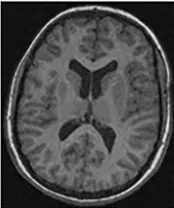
Normal findings of brain/spinal MRI. MRI brain scan T1.
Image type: radiology (mri)